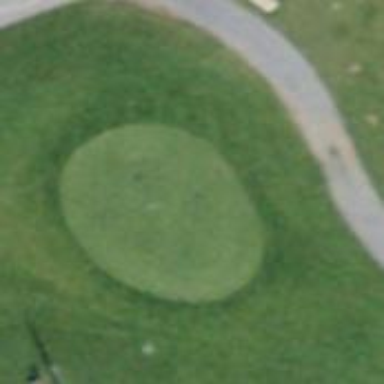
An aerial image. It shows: Picturesque green golfing area with grass land use.